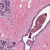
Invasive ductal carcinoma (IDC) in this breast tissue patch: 0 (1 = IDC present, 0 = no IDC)